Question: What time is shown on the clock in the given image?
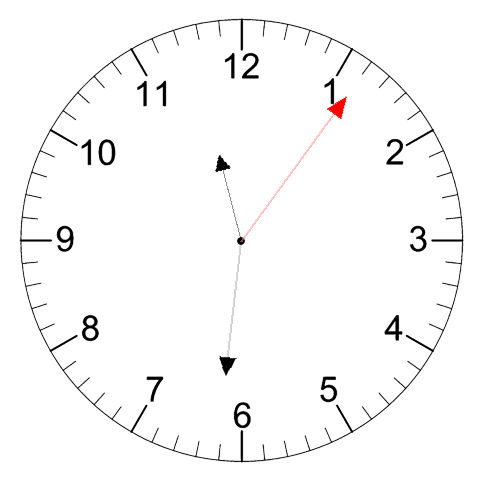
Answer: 11:31:06